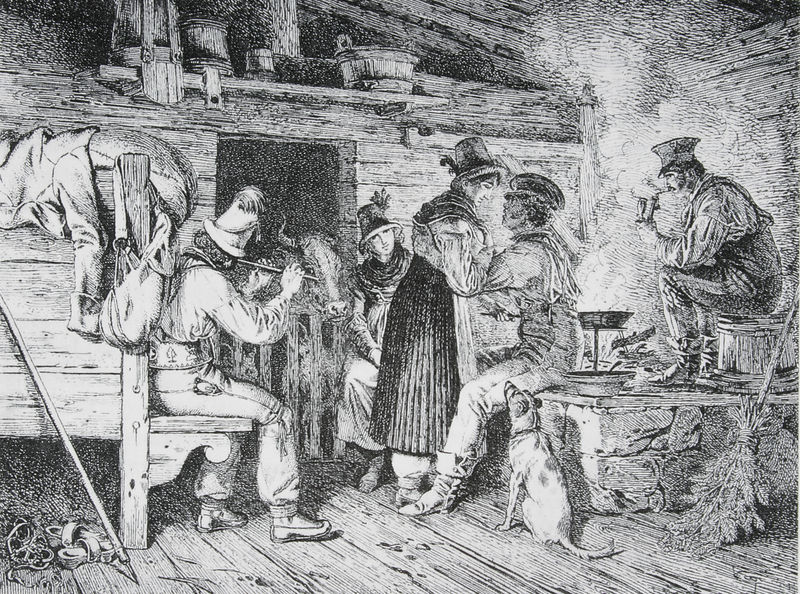
Titel: Die Künstler auf der Alm, Gärtner zweiter von rechts
Künstler: Peter von Heß
Schlagwörter: feder, feuer, gruppe, mann, schatten, frauen, menschen, sitzen, frau, holz, hut, hüte, kleid, licht, männer, raum, stuhl, tür, zeichnung, zimmer, gürtel, haus, hund, tier, gesellschaft, rock, feier, feiern, jacke, regal, wand, stehen, teller, innenraum, vieh, hütte, qualm, rauch, land, familie, innen, paar, musik, musiker, bauern, genre, topf, holzschnitt, spieler, stab, körbe, dorf, grafik, graphik, kuh, rind, bank, dielen, hocker, arbeiter, dampf, soldaten, essen, holzboden, pfeife, bett, balken, stube, kammer, besen, wände, waschen, scheune, druck, druckgraphik, schraffur, schraffuren, schwarz weiß, radierung, stich, bleistift, stiefel, wanne, zuber, flöte, querflöte, küche, holzhütte, bauernhaus, stall, plissé, pike, speer, kochen, hörner, rucksack, eimer, tirol, ochse, hirte, flöten, hau, wirtshaus, feuerstelle, herd, bauernszene, pfanne, graphit, kuperstich, triken, tröge, stahlstich, reisigbesen, scharzweiss, 19. jahrhundert, trug, flte, kochgeschirr, druckgraphk, stahlstsich, holzstall, holzgefäße